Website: home-depot
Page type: payment
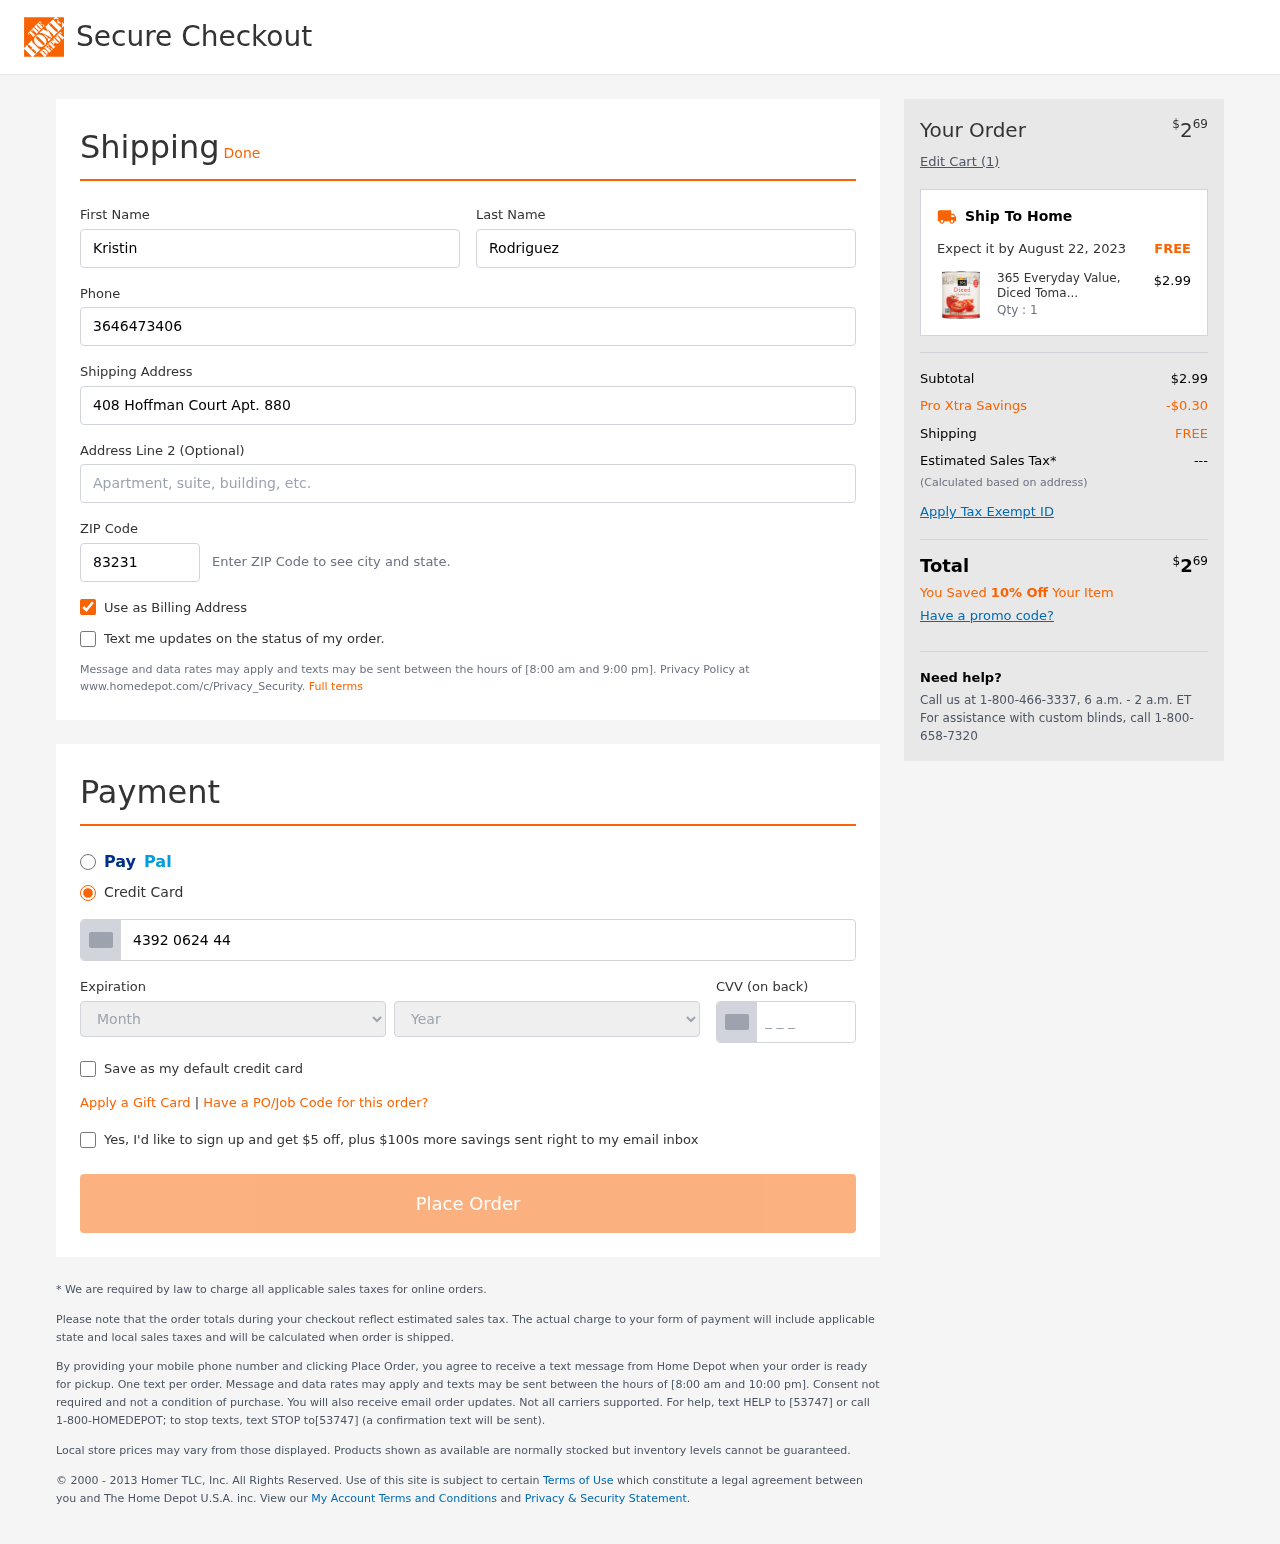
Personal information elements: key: PII_CARD_CVV
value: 792
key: PII_CARD_EXPIRY_MONTH
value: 03
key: PII_CARD_EXPIRY_YEAR
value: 26
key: PII_CARD_NUMBER
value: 4392 0624 4446 5312
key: PII_FIRSTNAME
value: Kristin
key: PII_LASTNAME
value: Rodriguez
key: PII_PHONE
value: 3646473406
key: PII_POSTCODE
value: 83231
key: PII_STREET
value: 408 Hoffman Court Apt. 880
Product elements: key: PRODUCT1_NAME
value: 365 Everyday Value, Diced Tomatoes, 28 oz
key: PRODUCT1_PRICE
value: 2.99
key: PRODUCT1_QUANTITY
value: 1
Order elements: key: ORDER_TOTAL
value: $269
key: ORDER_NUM_ITEMS
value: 1
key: ORDER_DELIVERY_DATE
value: August 22, 2023
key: ORDER_SUBTOTAL
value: $2.99
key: ORDER_DISCOUNT
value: -$0.30
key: ORDER_SHIPPING_COST
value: FREE